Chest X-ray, AP view. Patient: 64 years old, sex M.
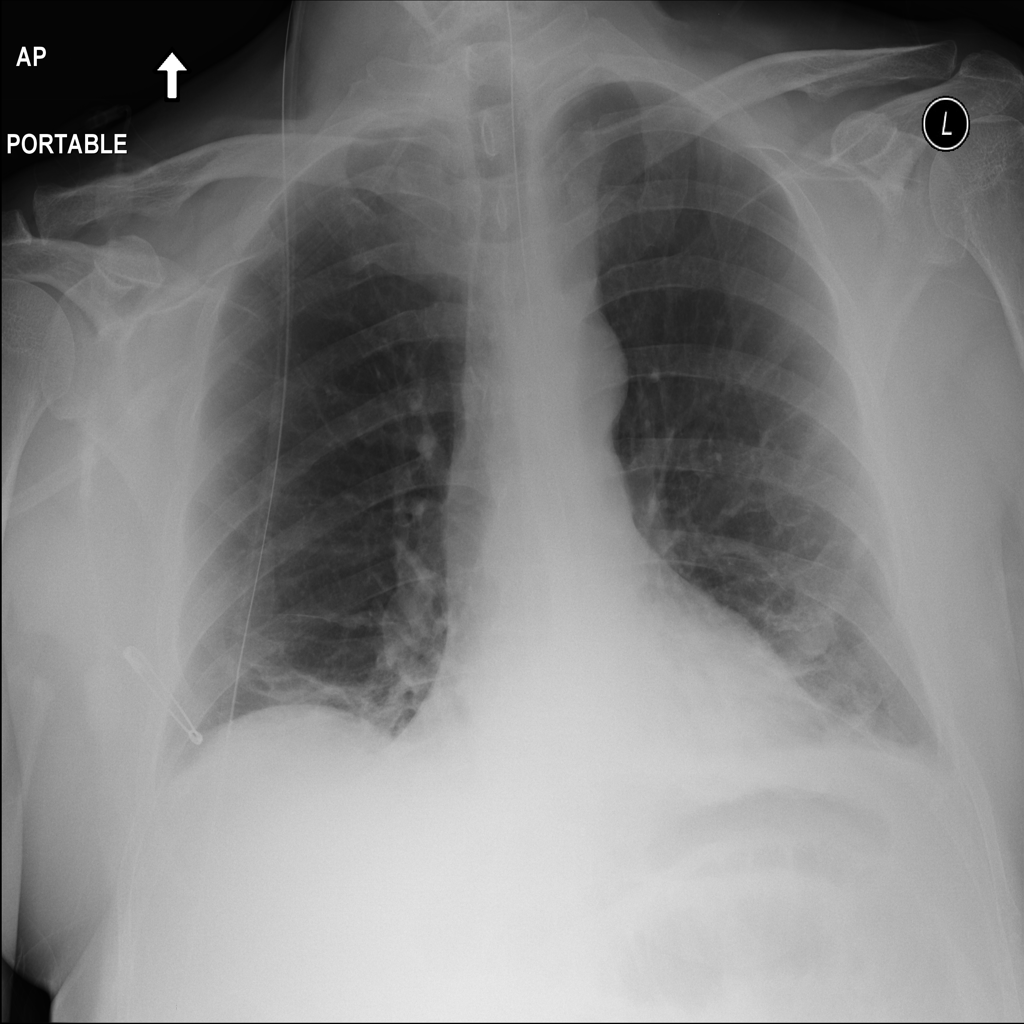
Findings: Atelectasis, Infiltration